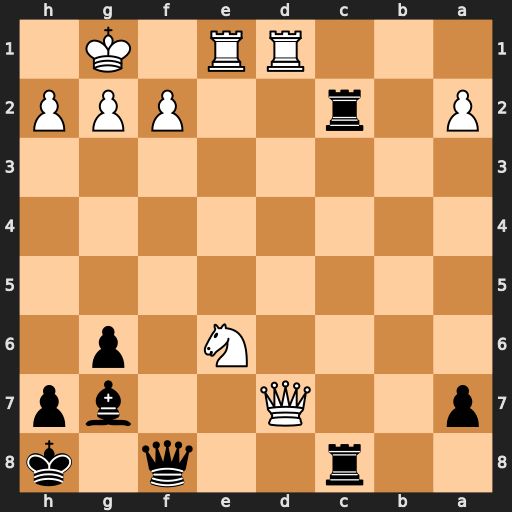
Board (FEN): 2r2q1k/p2Q2bp/4N1p1/8/8/8/P1r2PPP/3RR1K1
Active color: b
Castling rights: -
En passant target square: -
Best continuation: Qxf2+ Kh1 Qxg2#